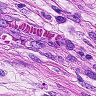
Metastatic tissue present: yes